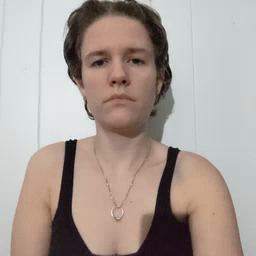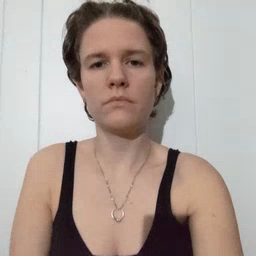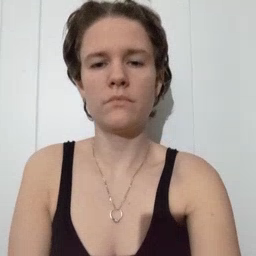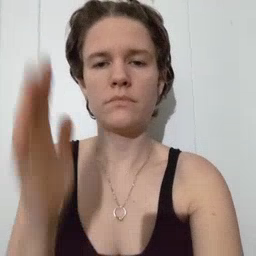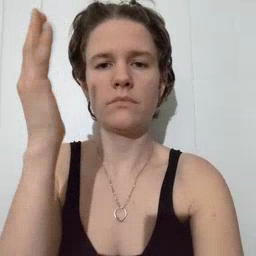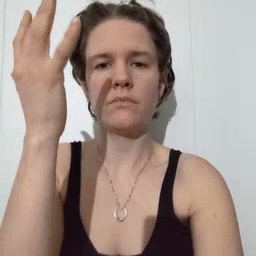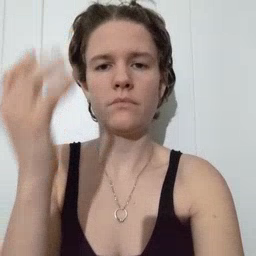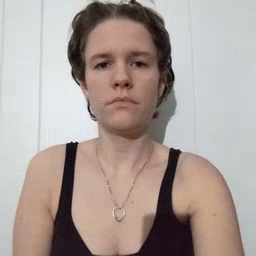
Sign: tree